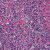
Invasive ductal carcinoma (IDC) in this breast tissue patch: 1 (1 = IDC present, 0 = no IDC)